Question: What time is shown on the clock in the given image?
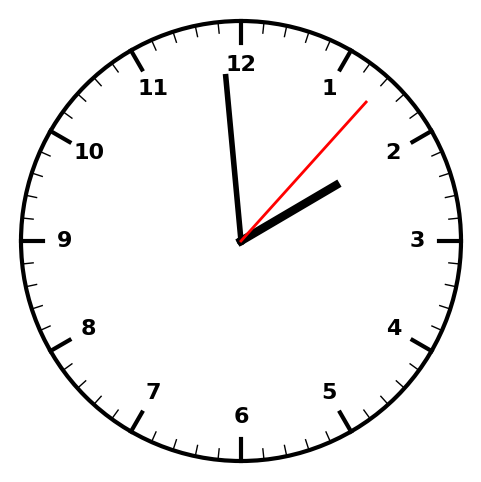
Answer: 01:59:07